Aerial crown-view tile of a tropical tree (Barro Colorado Island, Panama), acquired 20250414:
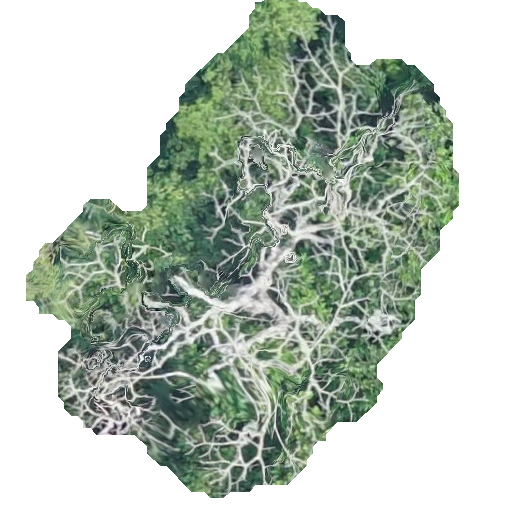
Species: Pseudobombax septenatum
GBIF accepted scientific name: Pseudobombax septenatum
Crown area: 195.636 m²